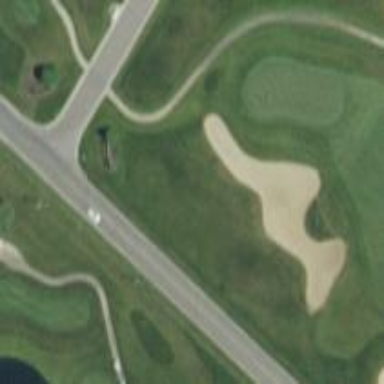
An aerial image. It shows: Sandy area is golf bunker.